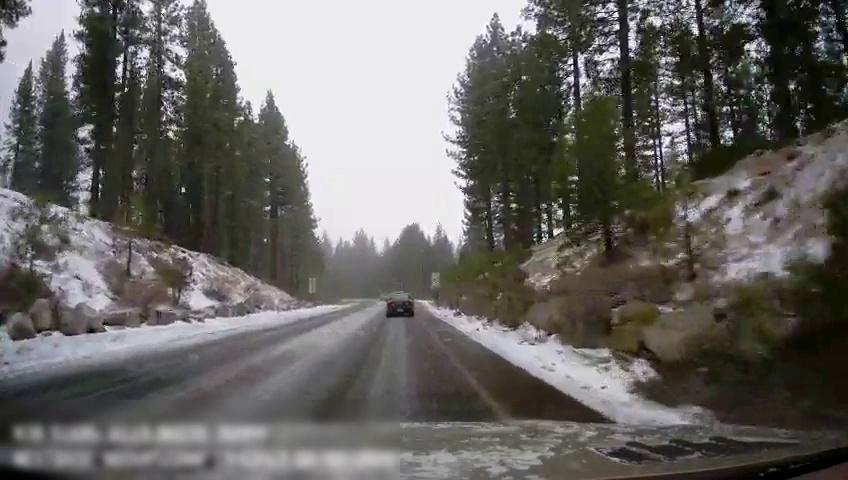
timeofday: Day
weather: Snowy
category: Drivable Space
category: Vehicles | Car
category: Lanes | Current Lane